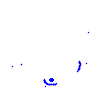
Particle: proton